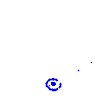
Particle: electron